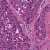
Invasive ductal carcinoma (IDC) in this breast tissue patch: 0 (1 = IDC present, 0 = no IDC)